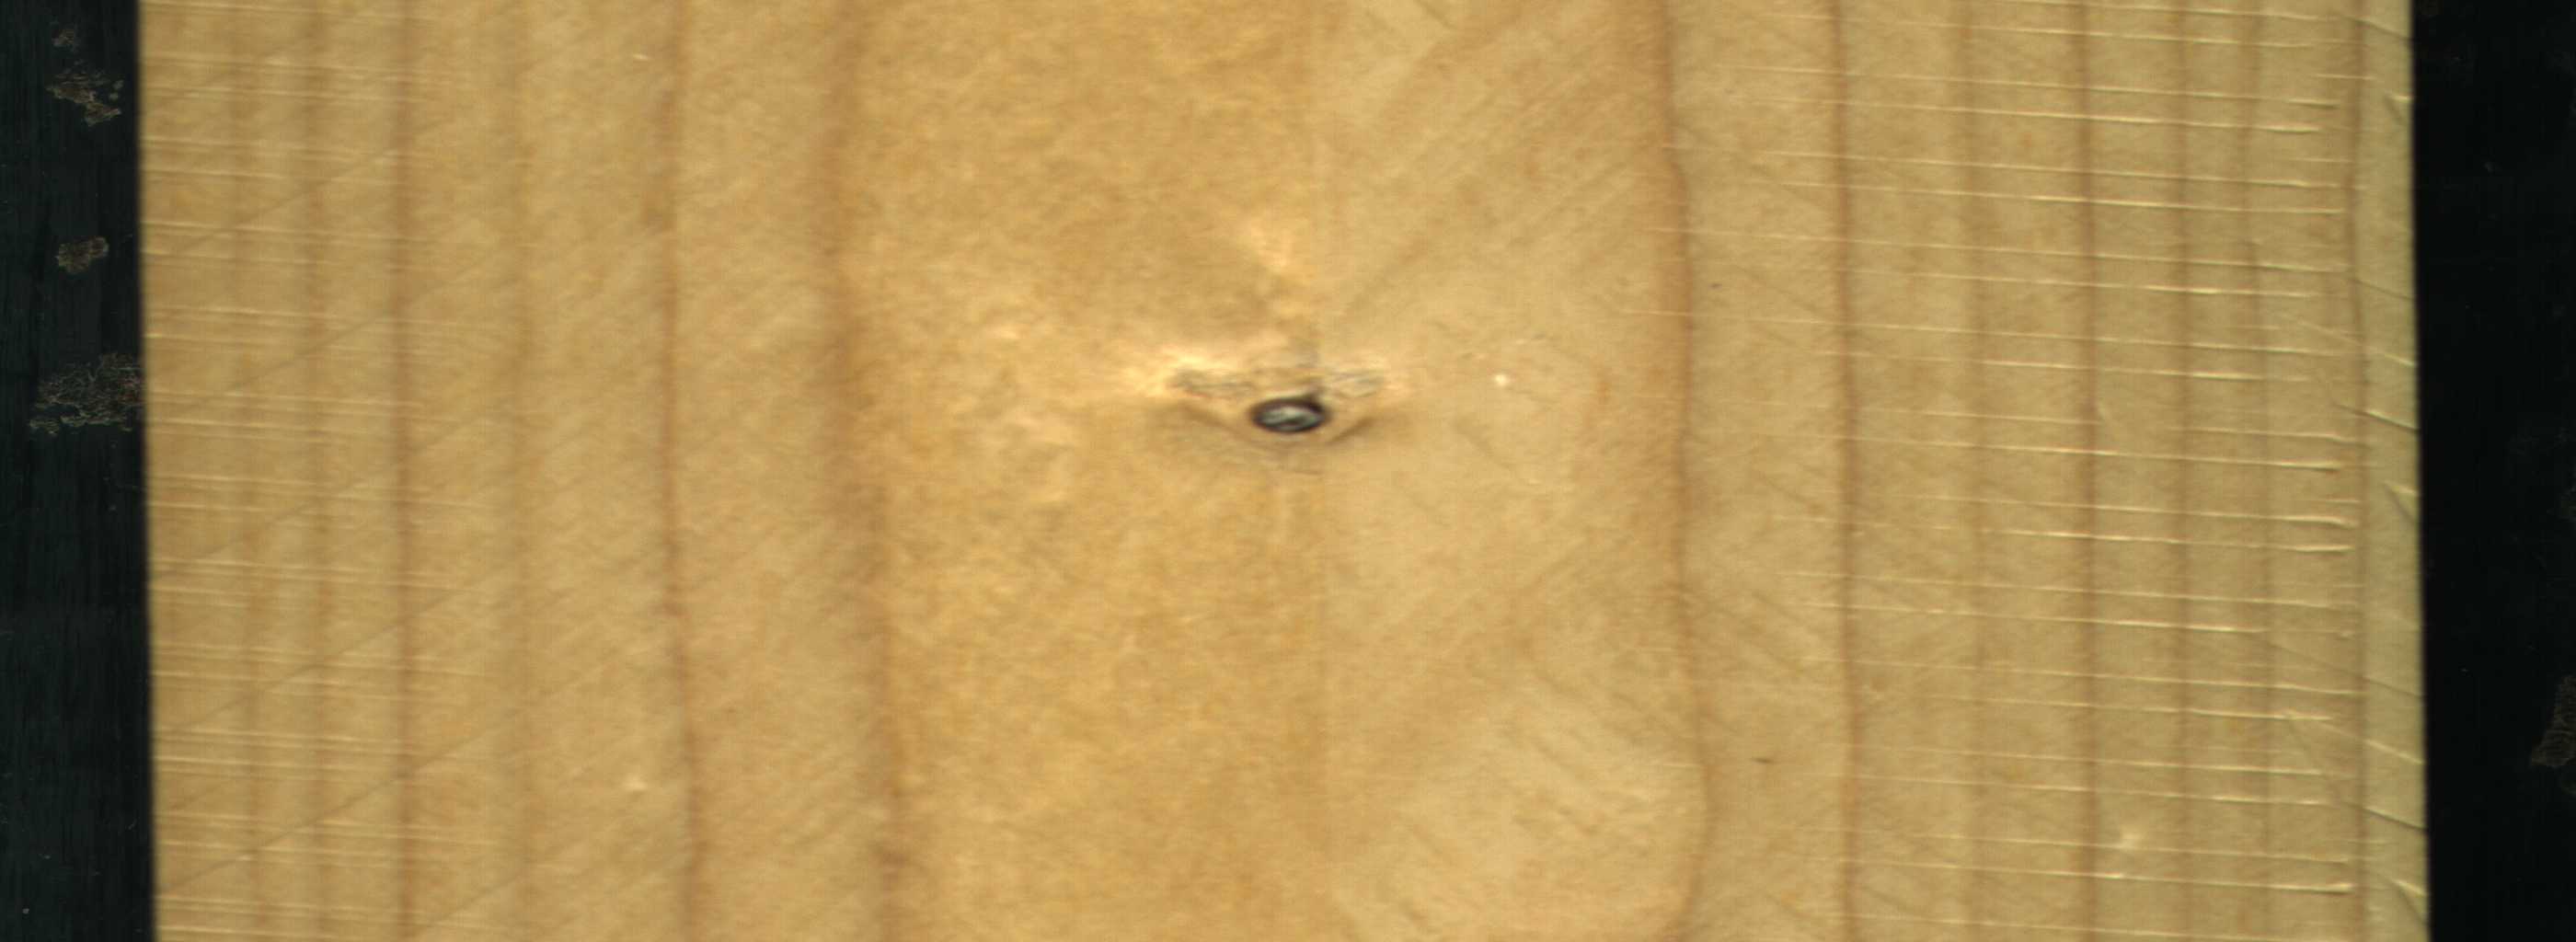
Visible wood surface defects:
Dead_Knot